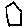
Label: hexagon